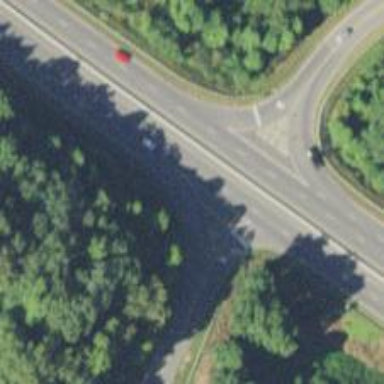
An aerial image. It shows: Stop road.